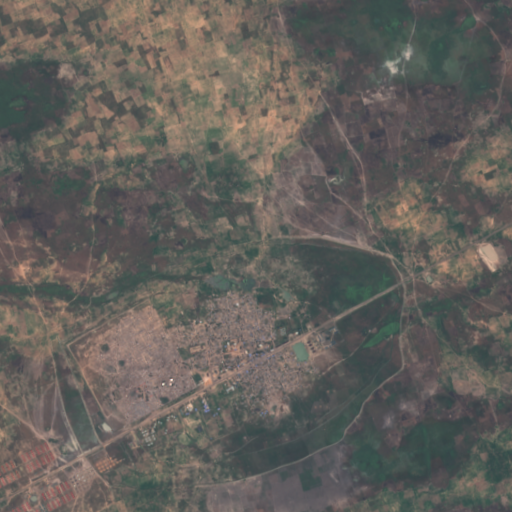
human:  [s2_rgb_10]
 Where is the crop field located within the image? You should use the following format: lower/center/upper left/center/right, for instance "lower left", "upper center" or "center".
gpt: The crop field is located in the lower center of the image.
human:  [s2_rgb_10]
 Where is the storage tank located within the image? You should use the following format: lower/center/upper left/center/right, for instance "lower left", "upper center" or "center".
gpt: The storage tank is located in the lower center of the image.
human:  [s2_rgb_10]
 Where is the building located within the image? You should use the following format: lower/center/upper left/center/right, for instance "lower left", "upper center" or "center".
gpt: There is no building in the image.